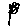
Label: flower